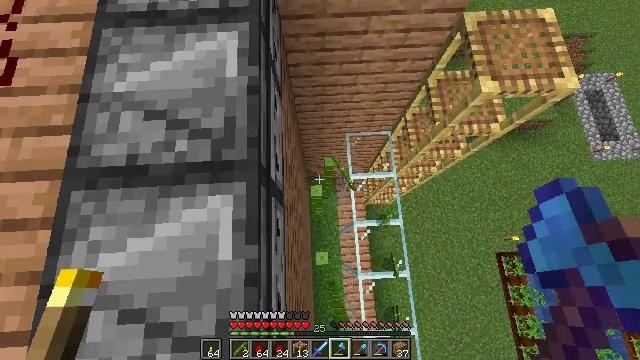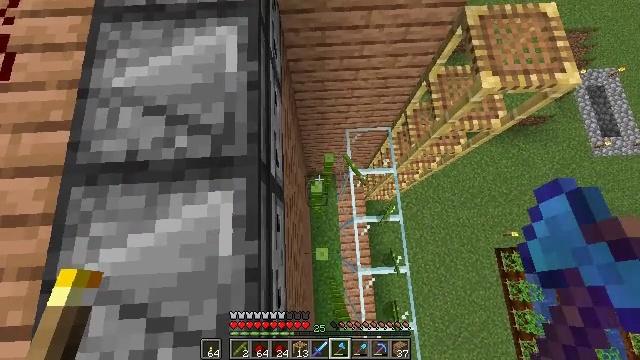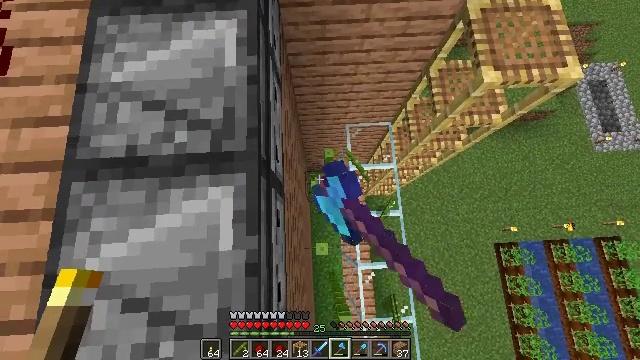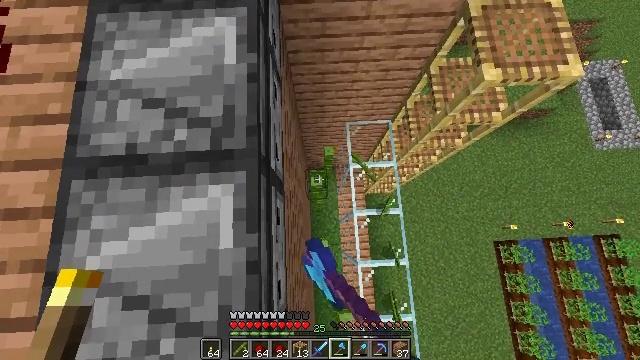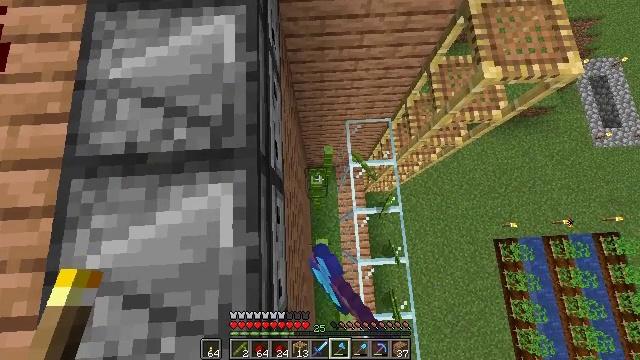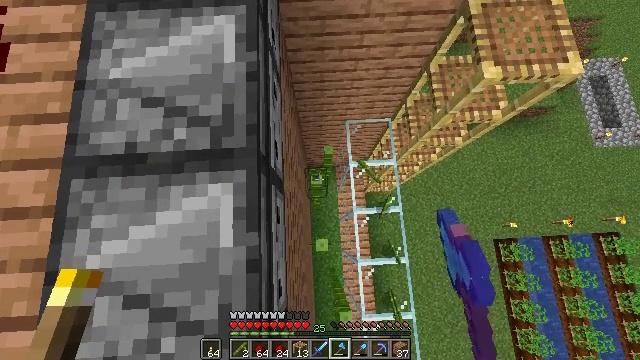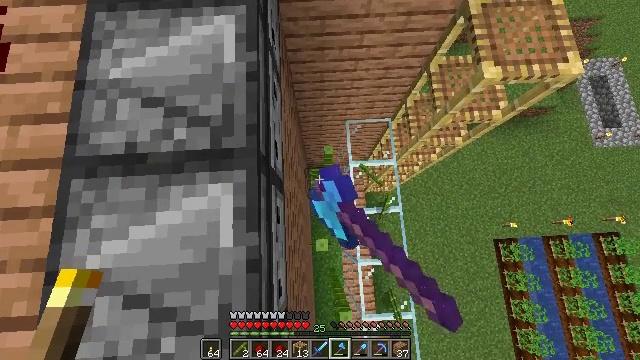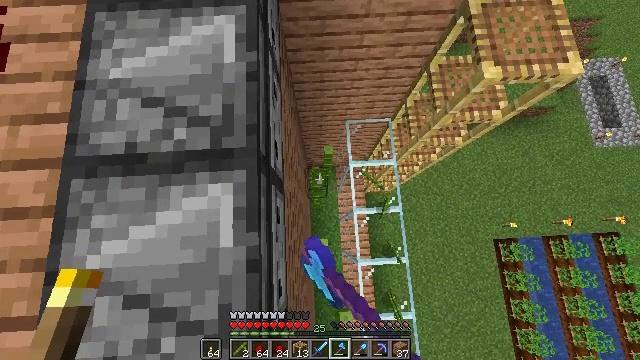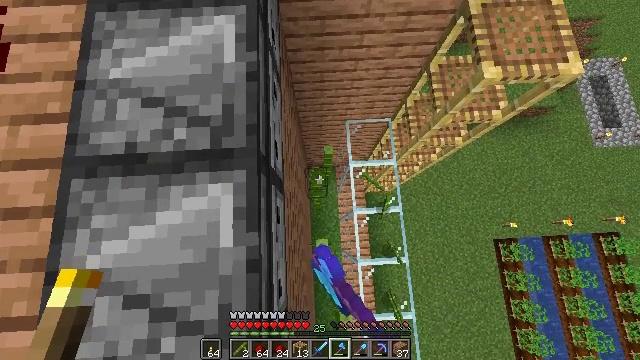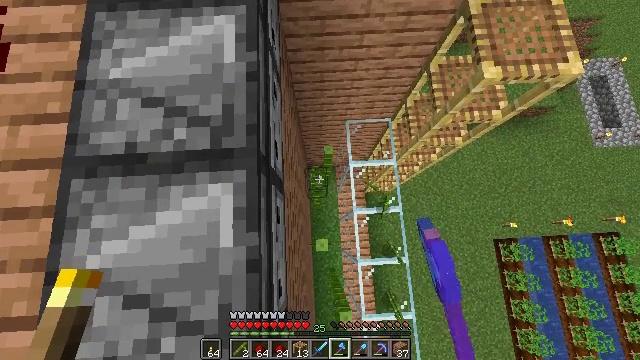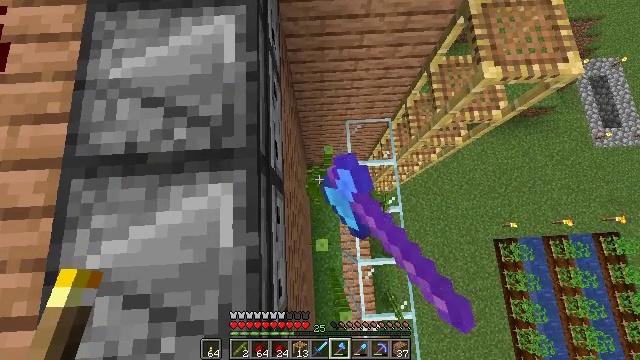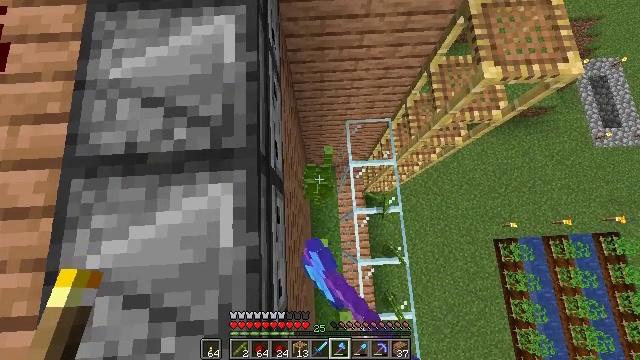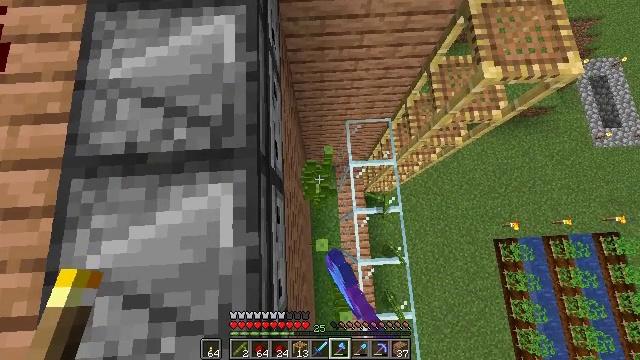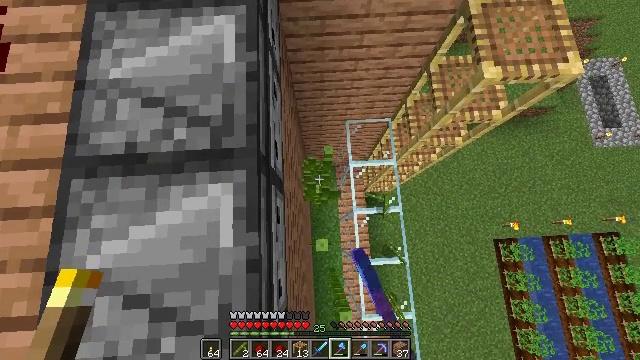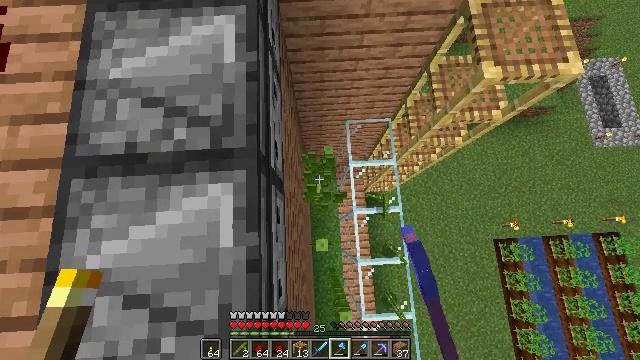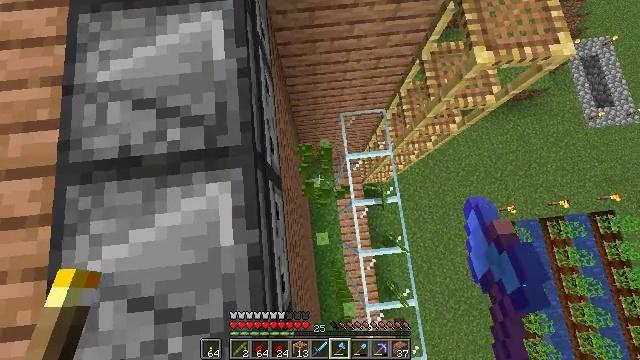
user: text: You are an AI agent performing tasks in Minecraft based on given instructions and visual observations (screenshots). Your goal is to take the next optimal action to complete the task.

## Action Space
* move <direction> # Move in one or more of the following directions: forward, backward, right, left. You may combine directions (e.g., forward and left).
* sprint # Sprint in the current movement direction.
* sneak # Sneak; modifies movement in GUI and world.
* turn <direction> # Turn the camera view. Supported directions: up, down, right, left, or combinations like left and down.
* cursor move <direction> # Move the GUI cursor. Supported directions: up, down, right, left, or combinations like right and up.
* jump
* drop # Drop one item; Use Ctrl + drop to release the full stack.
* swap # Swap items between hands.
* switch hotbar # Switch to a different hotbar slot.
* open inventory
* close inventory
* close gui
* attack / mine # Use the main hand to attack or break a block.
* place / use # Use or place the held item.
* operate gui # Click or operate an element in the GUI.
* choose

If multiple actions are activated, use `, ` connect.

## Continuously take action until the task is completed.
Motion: motion action
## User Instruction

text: Collect bamboo for crafting.
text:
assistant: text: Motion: sneak, attack / mine
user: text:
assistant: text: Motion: sneak, turn down, attack / mine
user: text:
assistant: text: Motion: sneak, attack / mine
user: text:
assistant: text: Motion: sneak, attack / mine
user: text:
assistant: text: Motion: sneak, attack / mine
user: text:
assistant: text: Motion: sneak, attack / mine
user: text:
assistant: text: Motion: sneak, attack / mine
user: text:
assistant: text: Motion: sneak, attack / mine
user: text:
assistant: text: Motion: sneak, attack / mine
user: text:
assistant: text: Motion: sneak, attack / mine
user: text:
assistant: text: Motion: sneak, attack / mine
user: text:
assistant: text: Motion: sneak, attack / mine
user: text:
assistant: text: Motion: sneak, attack / mine
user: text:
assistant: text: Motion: sneak, attack / mine
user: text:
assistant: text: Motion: sneak, turn right and down, attack / mine
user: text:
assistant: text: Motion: sneak, turn right and down, attack / mine
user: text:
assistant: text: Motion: sneak, turn right and down, attack / mine
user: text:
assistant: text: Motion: sneak, turn right and down, attack / mine
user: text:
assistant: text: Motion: sneak, turn right and down, attack / mine
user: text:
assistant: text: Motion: sneak, turn right and down, attack / mine
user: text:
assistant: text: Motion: sneak, turn right, attack / mine
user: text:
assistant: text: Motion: sneak, turn right, attack / mine
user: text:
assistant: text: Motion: sneak, turn right and down, attack / mine
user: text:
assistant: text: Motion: sneak, turn right, attack / mine
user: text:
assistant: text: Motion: sneak, turn right, attack / mine
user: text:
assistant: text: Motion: sneak, turn right and down, attack / mine
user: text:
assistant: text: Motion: sneak, turn right and down, attack / mine
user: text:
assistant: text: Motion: sneak, turn right, attack / mine
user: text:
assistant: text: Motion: sneak, turn right, attack / mine
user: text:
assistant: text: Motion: sneak, turn right, attack / mine